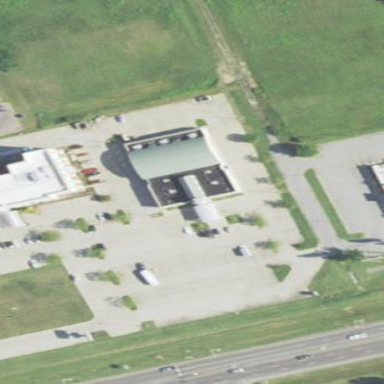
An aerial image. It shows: Conference centre building.